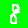
Digit: 8